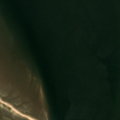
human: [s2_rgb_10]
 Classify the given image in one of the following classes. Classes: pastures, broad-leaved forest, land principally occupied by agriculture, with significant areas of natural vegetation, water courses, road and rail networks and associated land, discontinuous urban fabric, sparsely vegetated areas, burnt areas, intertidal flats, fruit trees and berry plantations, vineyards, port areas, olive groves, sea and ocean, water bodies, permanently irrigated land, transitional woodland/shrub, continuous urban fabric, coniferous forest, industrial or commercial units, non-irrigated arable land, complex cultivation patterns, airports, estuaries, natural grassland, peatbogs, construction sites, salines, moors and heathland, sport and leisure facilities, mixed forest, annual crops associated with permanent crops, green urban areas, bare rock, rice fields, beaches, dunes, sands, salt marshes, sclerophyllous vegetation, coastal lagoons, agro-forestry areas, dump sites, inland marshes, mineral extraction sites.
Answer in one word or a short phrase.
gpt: intertidal flats, sea and ocean